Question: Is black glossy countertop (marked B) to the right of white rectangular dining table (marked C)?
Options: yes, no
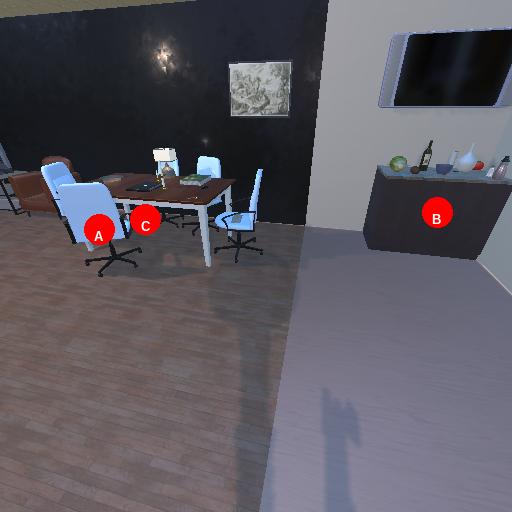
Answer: yes